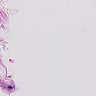
Metastatic tissue present: no